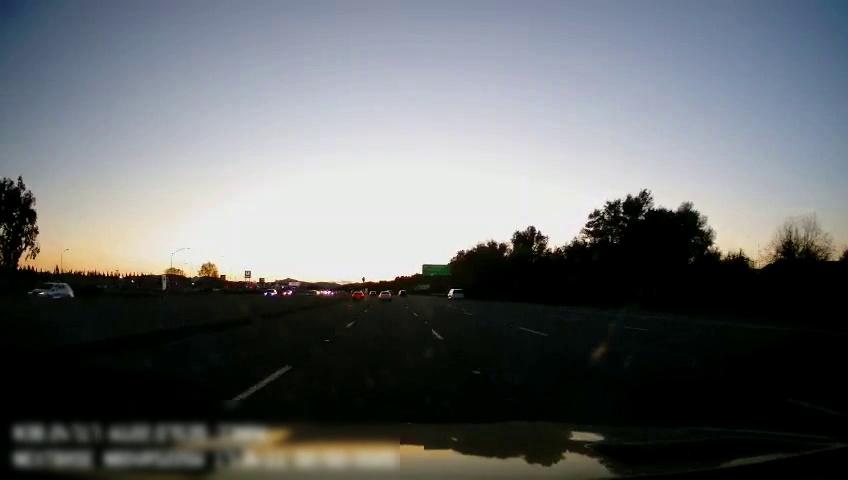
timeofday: Day
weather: Sunny
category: Drivable Space
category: Vehicles | Car
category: Vehicles | Car
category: Vehicles | SUV
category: Vehicles | SUV
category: Vehicles | SUV
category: Vehicles | SUV
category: Lanes | Current Lane
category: Lanes | Alternate Lane
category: Lanes | Alternate Lane
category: Lanes | Current Lane
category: Lanes | Alternate Lane
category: Lanes | Alternate Lane
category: Traffic | Signs